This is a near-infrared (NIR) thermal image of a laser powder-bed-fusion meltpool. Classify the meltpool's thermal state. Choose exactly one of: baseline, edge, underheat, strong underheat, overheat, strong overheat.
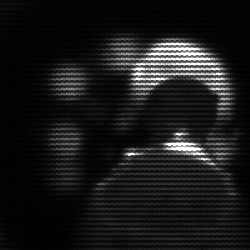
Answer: edge